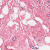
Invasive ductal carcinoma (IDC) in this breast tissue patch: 0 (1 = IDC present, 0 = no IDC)